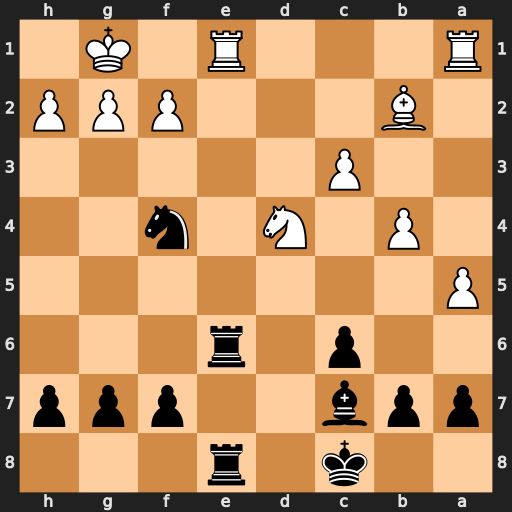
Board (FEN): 2k1r3/ppb2ppp/2p1r3/P7/1P1N1n2/2P5/1B3PPP/R3R1K1
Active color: b
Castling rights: -
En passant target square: -
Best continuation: Rxe1+ Rxe1 Rxe1#